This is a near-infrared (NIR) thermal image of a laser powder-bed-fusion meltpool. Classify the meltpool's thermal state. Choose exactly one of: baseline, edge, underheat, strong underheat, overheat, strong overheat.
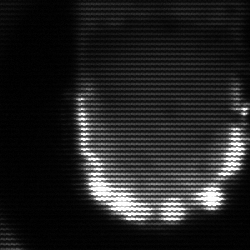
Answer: baseline